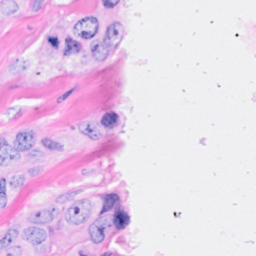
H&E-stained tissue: Breast